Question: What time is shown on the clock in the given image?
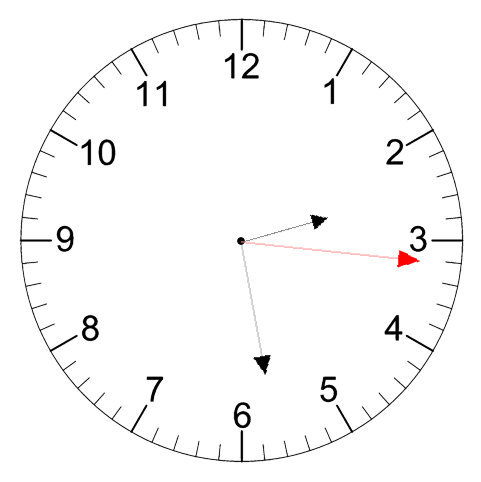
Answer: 02:28:16